Question: Given the first 8 numbers in the nine-square grid, calculate the smallest positive integer such that the sum of this number plus all previous numbers is an integer multiple of 20
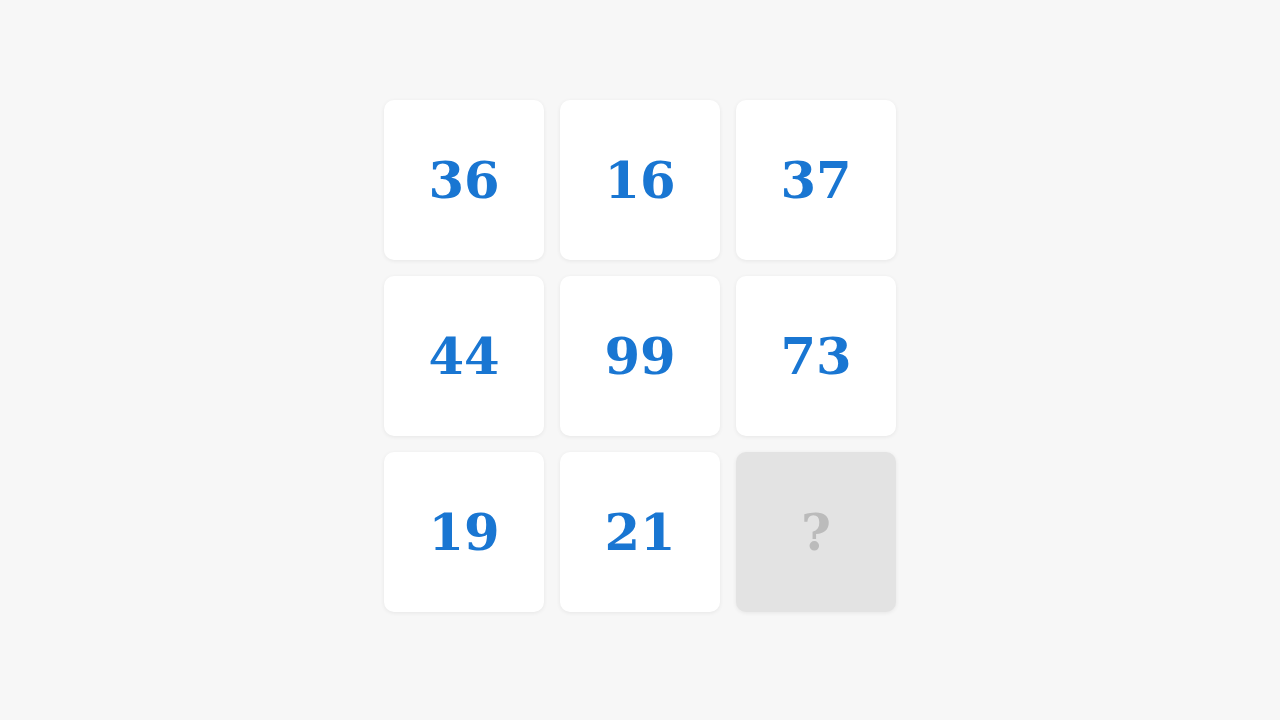
Answer: 15